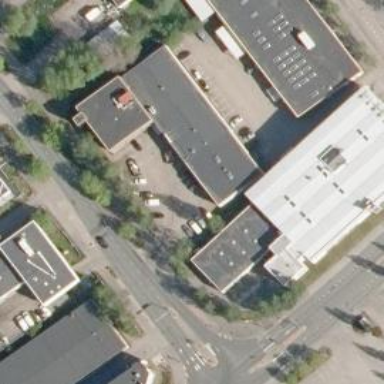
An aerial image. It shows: Industrial building.